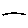
Label: line